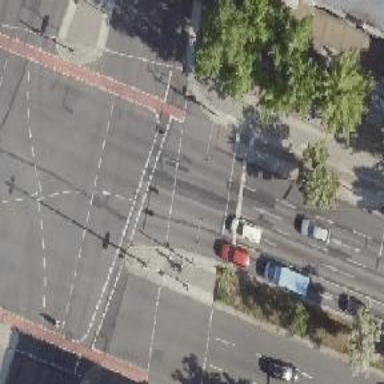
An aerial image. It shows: Road crossing with traffic signals.